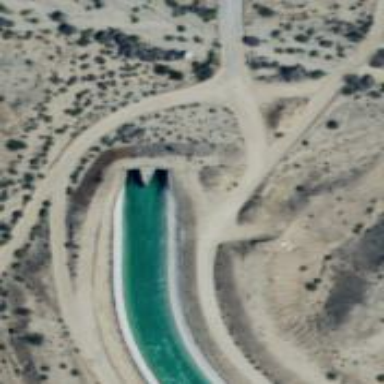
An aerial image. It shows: Canal tunnel known as culvert. It is type of water feature.